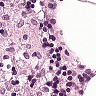
Metastatic tissue present: no